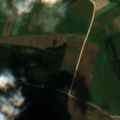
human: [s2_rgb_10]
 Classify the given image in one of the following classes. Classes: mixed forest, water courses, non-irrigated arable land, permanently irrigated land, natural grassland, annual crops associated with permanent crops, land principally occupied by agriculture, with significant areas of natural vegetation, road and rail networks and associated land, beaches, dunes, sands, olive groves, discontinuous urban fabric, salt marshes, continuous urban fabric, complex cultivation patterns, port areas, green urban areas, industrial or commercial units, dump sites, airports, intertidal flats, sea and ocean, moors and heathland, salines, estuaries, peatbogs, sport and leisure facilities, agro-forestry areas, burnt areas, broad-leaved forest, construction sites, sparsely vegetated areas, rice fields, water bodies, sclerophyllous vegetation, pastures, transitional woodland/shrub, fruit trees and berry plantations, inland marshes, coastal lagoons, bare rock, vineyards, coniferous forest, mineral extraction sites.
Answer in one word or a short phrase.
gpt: non-irrigated arable land, pastures, complex cultivation patterns, coniferous forest, mixed forest